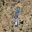
Label: 1